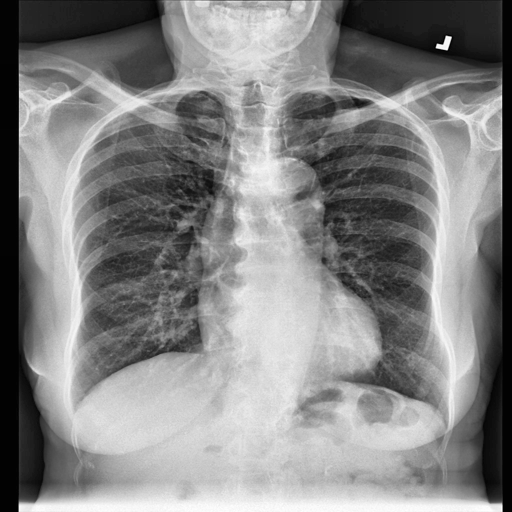
Finding: NORMAL